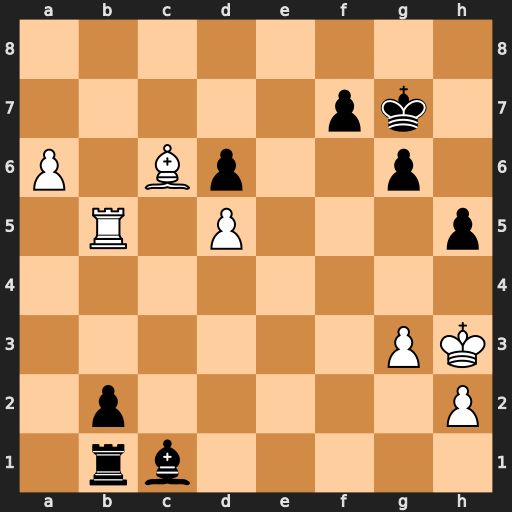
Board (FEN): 8/5pk1/P1Bp2p1/1R1P3p/8/6PK/1p5P/1rb5
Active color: w
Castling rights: -
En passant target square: -
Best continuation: a7 Ra1 a8=Q Rxa8 Bxa8